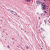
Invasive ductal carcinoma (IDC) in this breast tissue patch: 1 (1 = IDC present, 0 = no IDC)